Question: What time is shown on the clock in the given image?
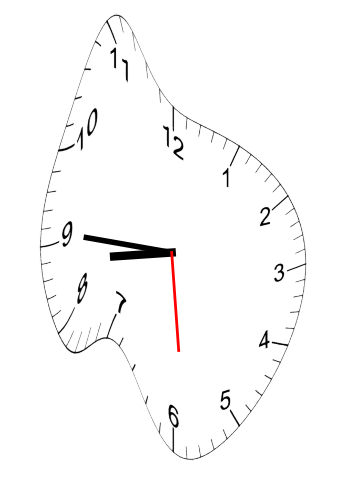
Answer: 08:45:29